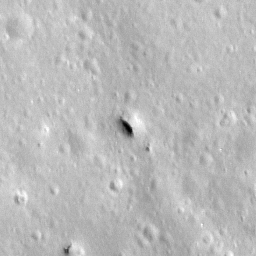
Pit: Stevinus 18
Host crater: Stevinus
Host type: impact_melt
Lunar coordinates: latitude -32.123, longitude 54.875